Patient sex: M
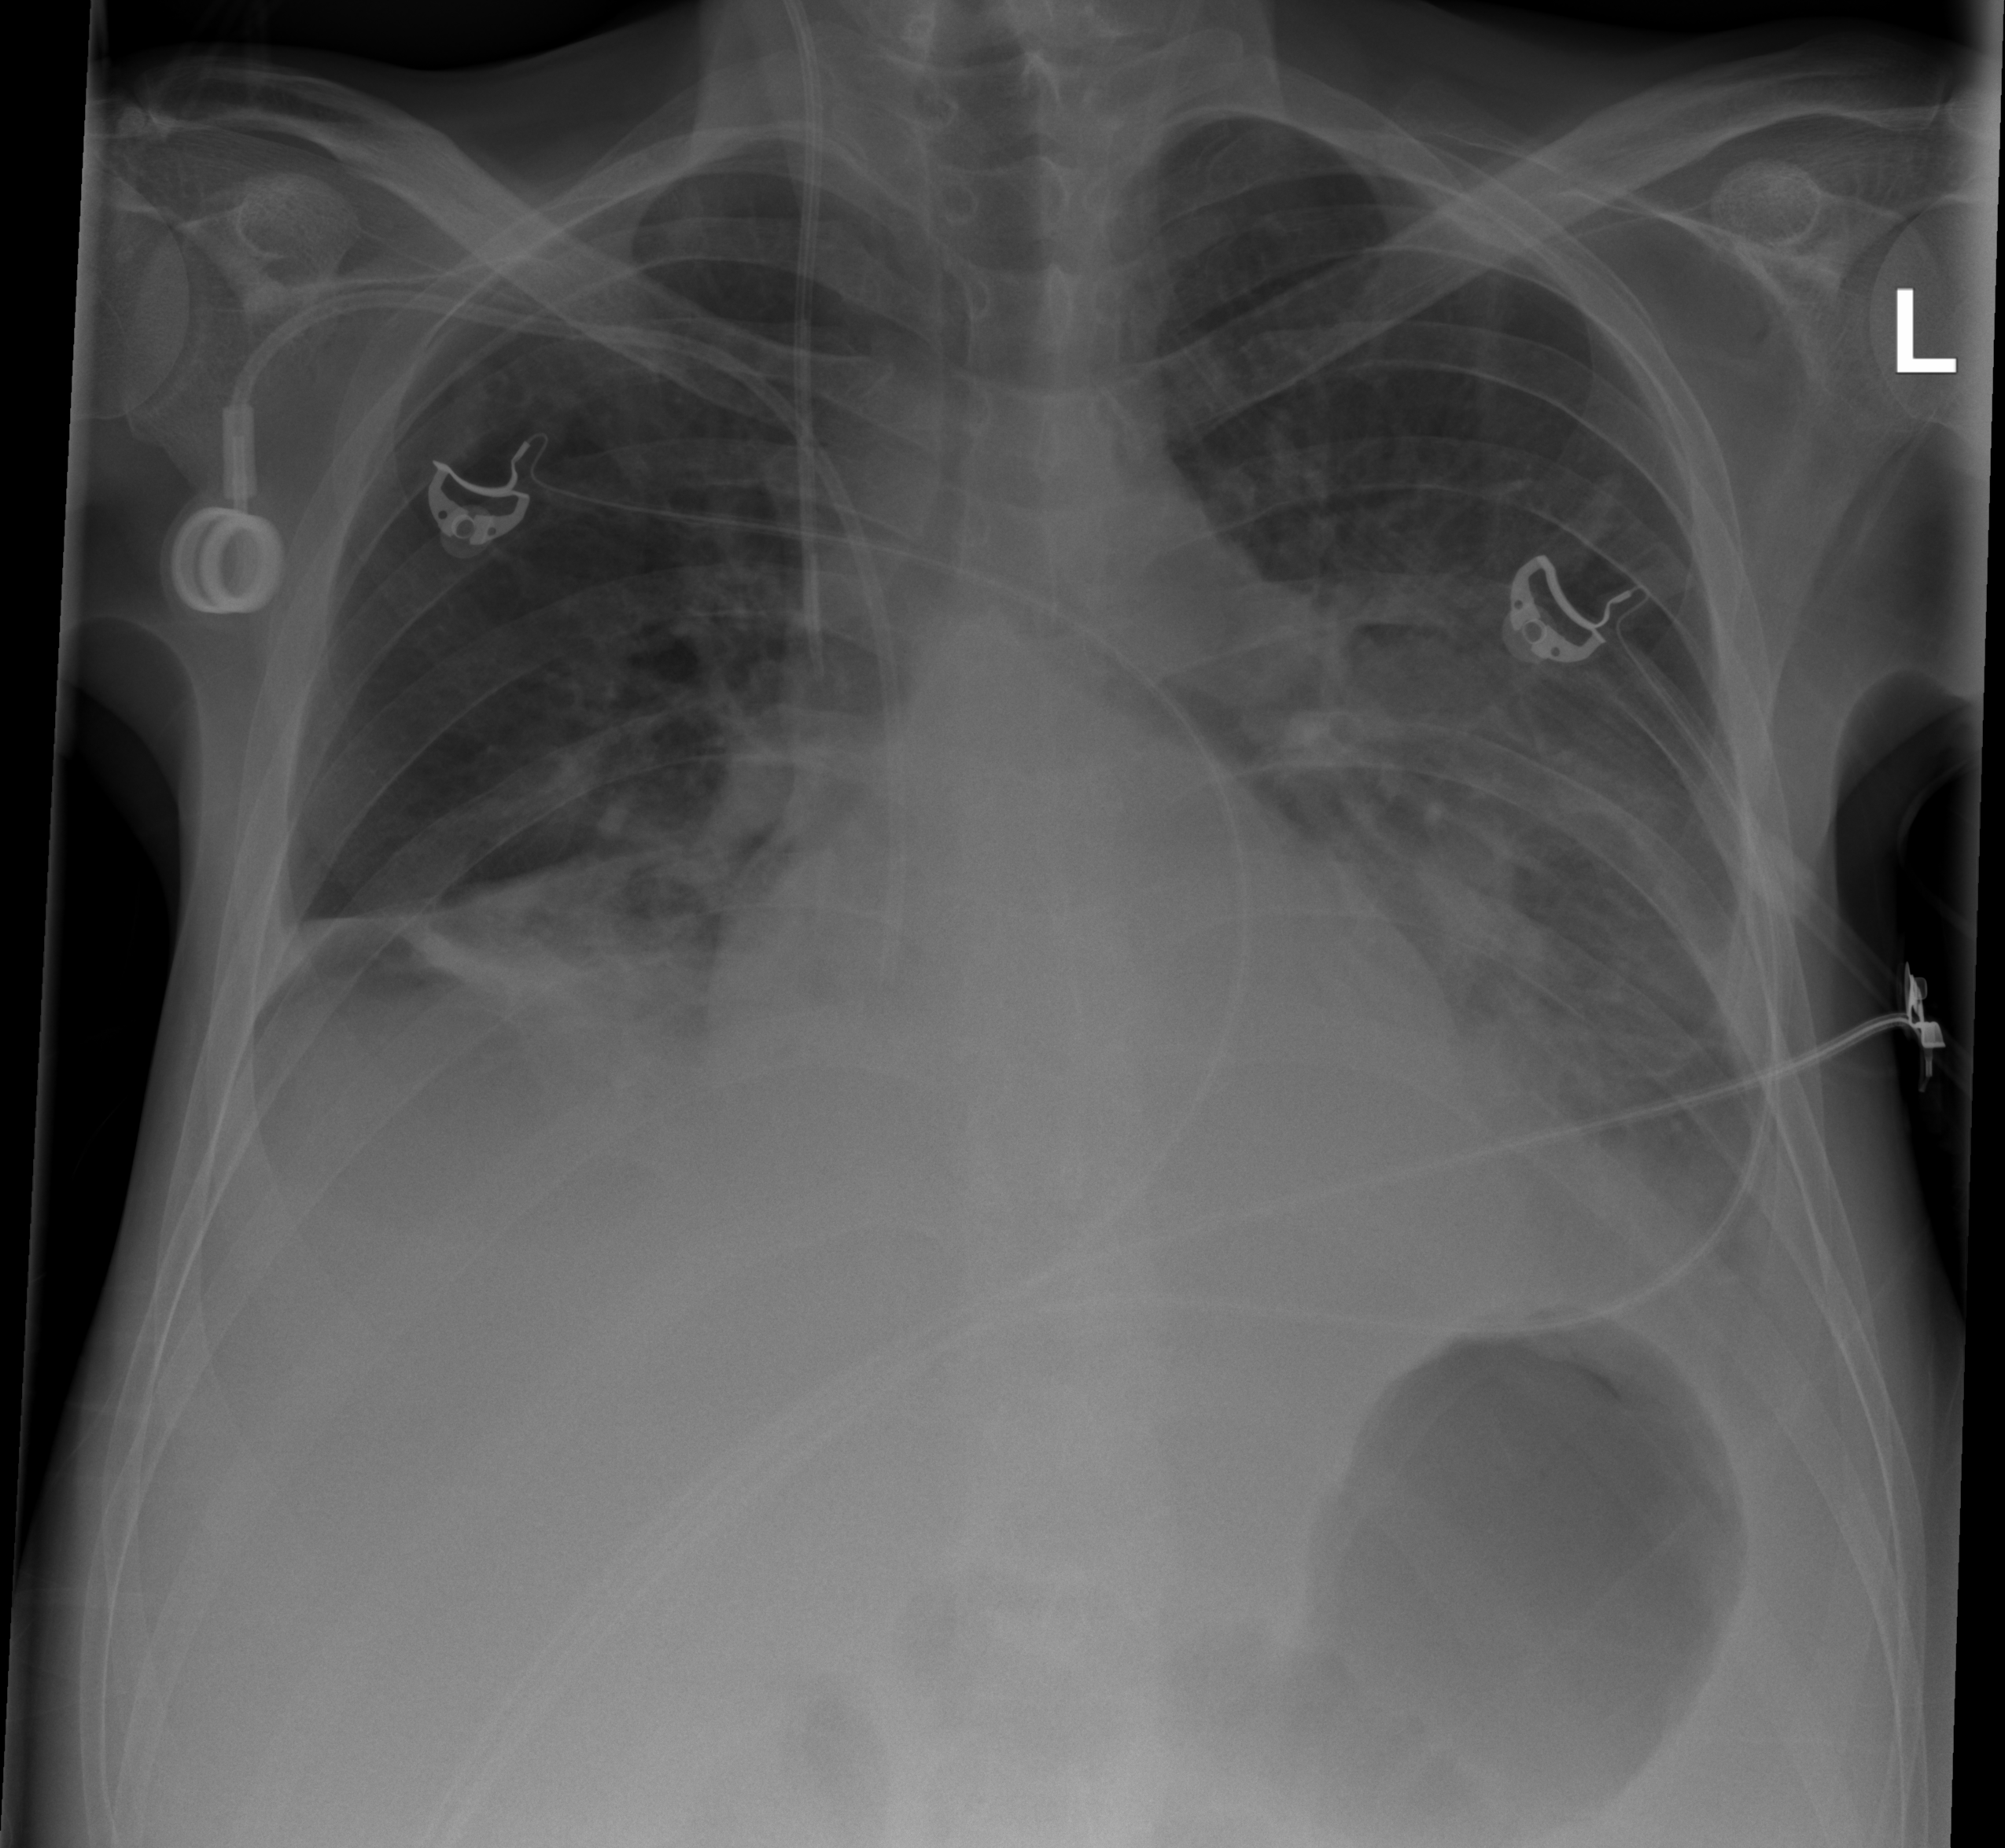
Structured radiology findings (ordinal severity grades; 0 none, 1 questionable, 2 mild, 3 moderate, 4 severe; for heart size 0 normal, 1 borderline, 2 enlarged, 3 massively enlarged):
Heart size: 0
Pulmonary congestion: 0
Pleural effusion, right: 2
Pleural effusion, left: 2
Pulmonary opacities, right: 0
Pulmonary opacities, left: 0
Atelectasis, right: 3
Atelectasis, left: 2